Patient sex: M
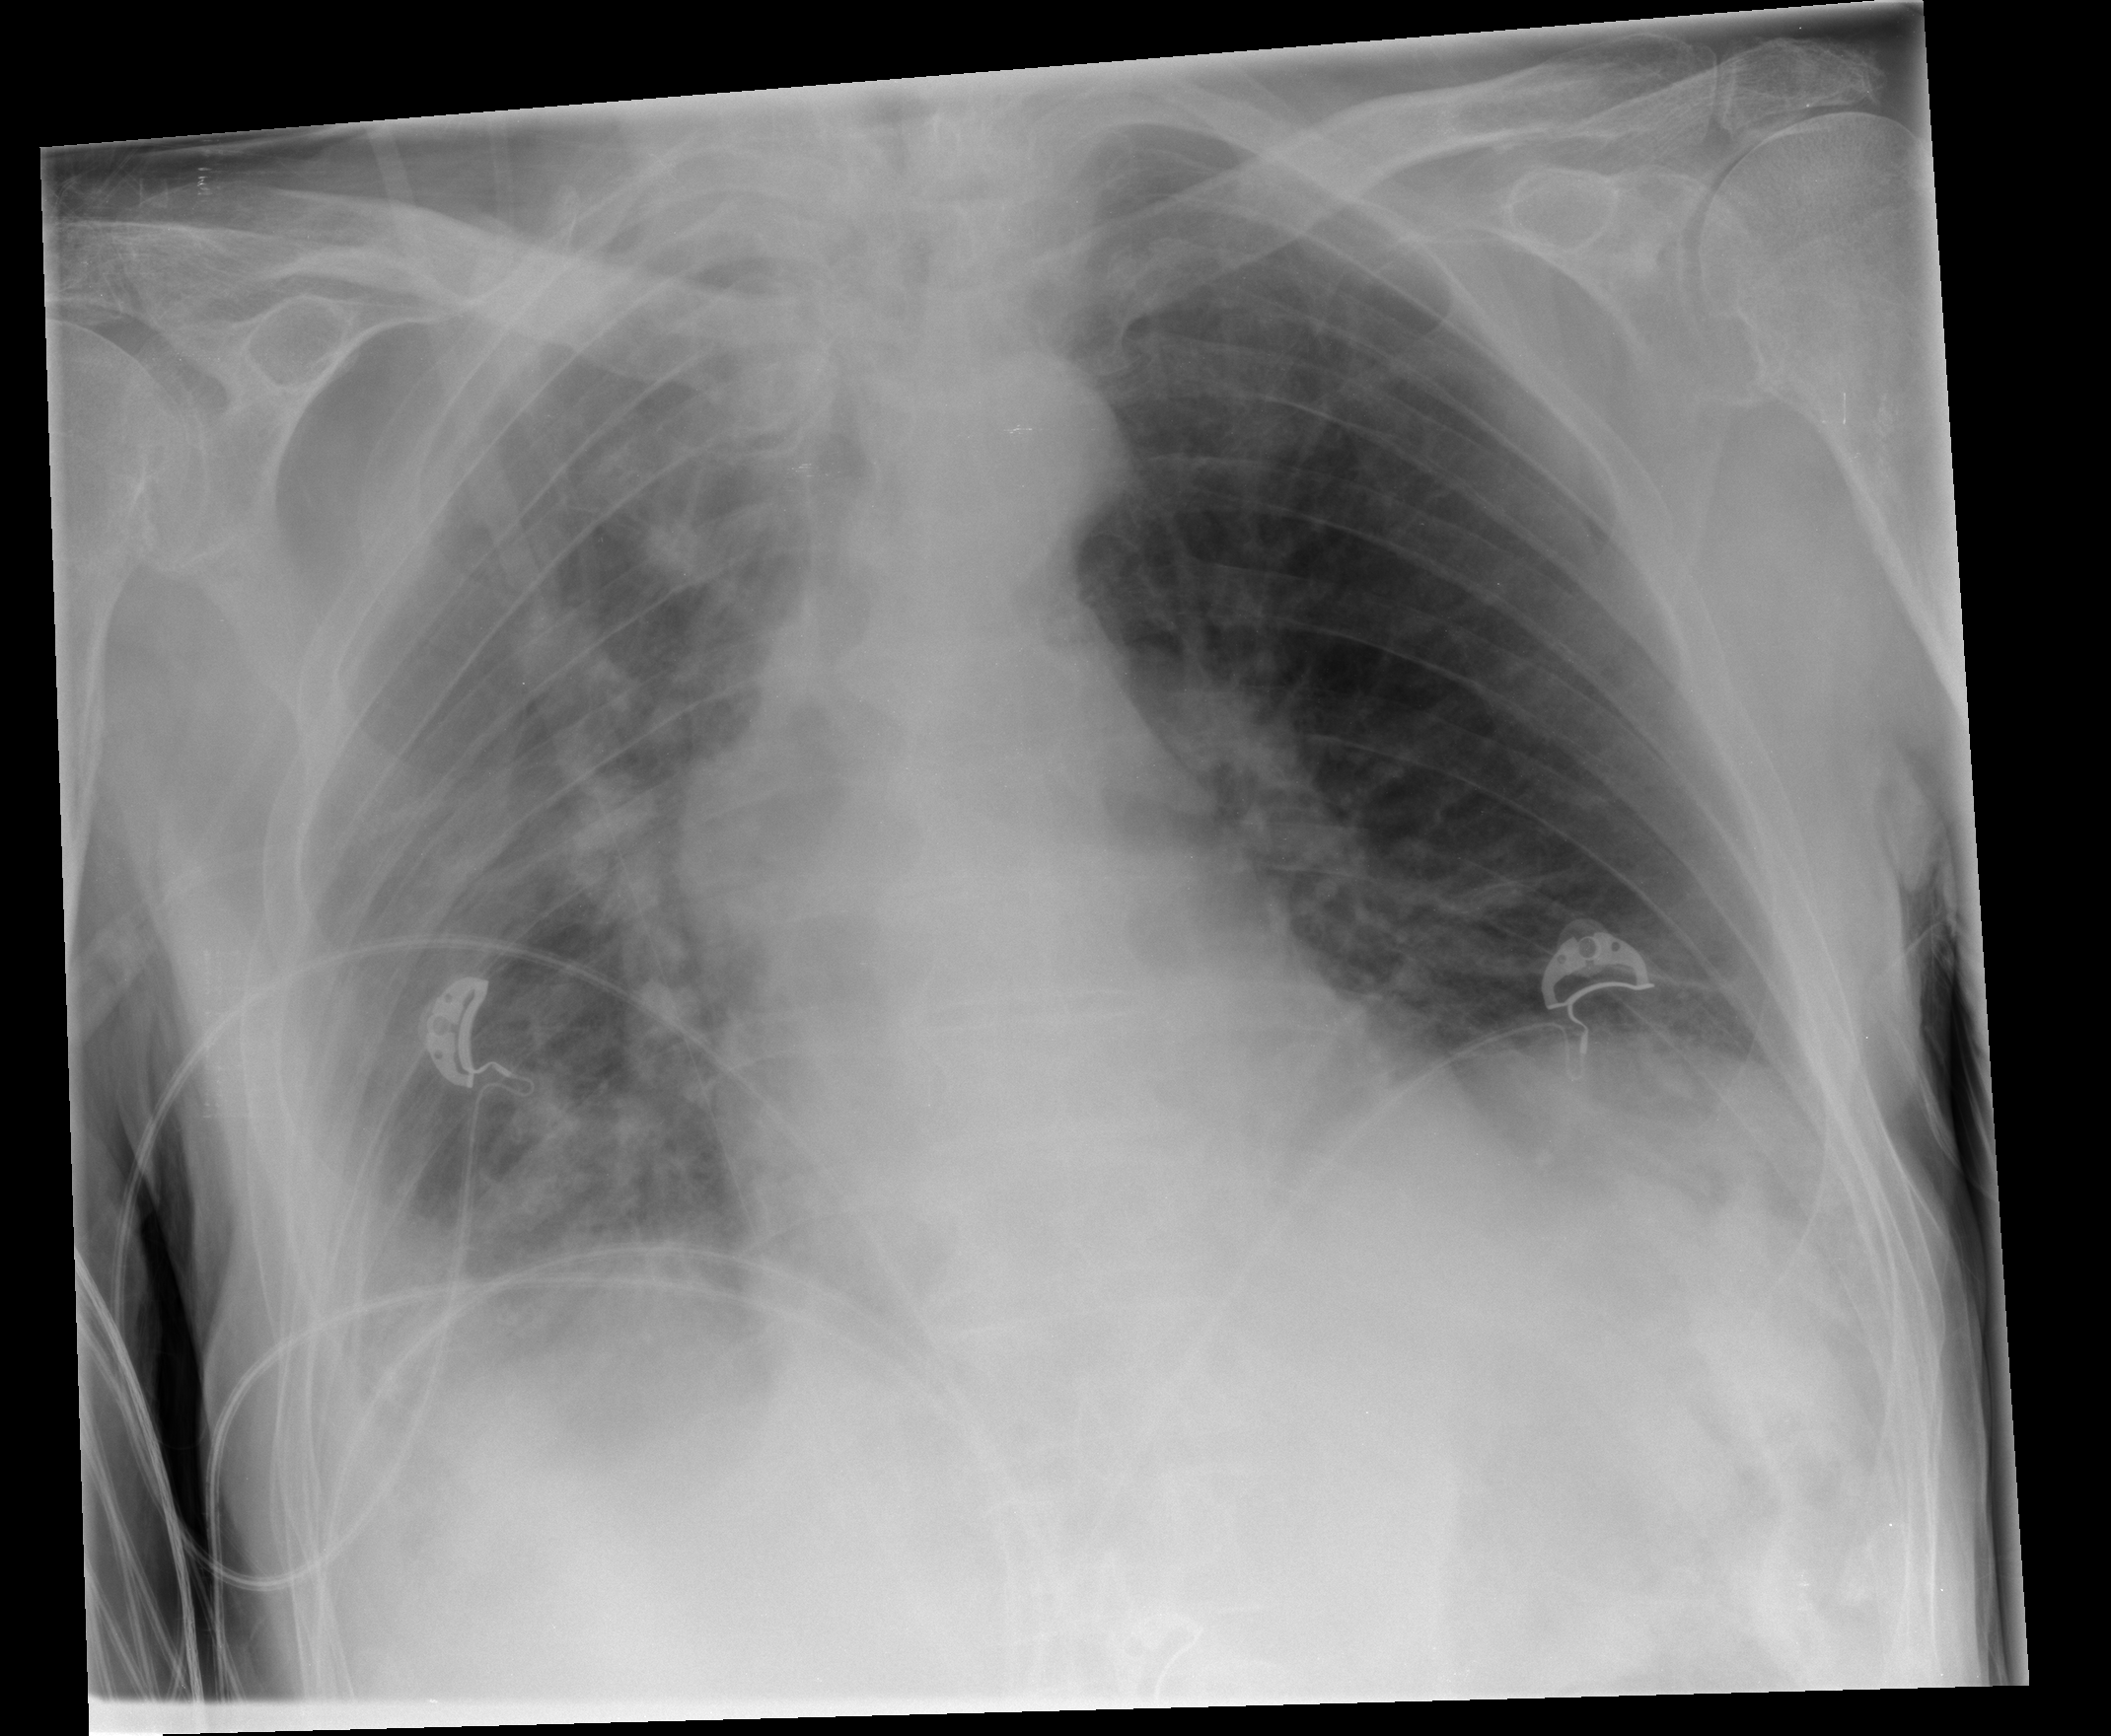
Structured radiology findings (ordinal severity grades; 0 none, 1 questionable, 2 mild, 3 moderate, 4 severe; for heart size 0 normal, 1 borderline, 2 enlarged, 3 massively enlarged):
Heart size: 0
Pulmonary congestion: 1
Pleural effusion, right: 2
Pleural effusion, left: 0
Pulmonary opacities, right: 3
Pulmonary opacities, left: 0
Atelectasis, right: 2
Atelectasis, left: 0